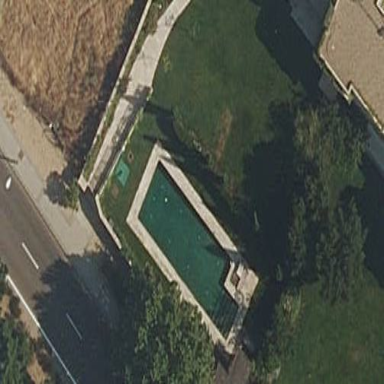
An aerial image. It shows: Swimming pool located in leisure land.